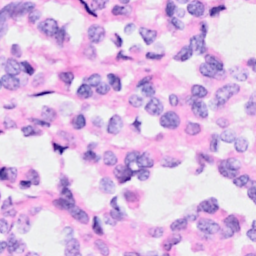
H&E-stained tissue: Breast